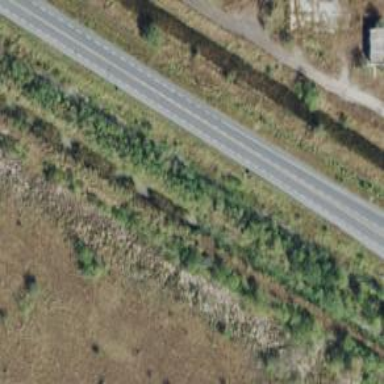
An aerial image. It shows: Asphalt trunk highway.